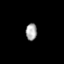
Tissue: prostate
Cell type: T cells
Senescence score: 0.7212
Nuclear area (px): 188
Mean DAPI intensity: 163.718